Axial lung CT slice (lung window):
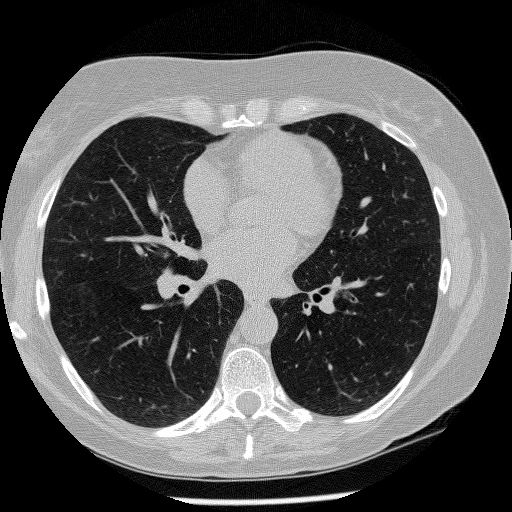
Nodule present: no